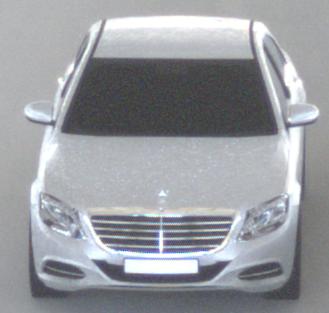
Make: Mercedes-Benz
Model: S 400 HYBRID
Detailed model: S-Class (222) Limousine
Model produced from: 2013/05
Model produced until: 2015/04
Doors: 4
Color: white
Road condition: dry road
Daytime: morning or afternoon
Contrast: low contrast